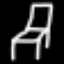
Label: chair